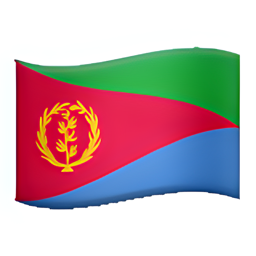
Name: flag for eritrea
Emoji: 🇪🇷
Group: Flags
Sub-group: country-flag